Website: bh-photo
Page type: cross-sells
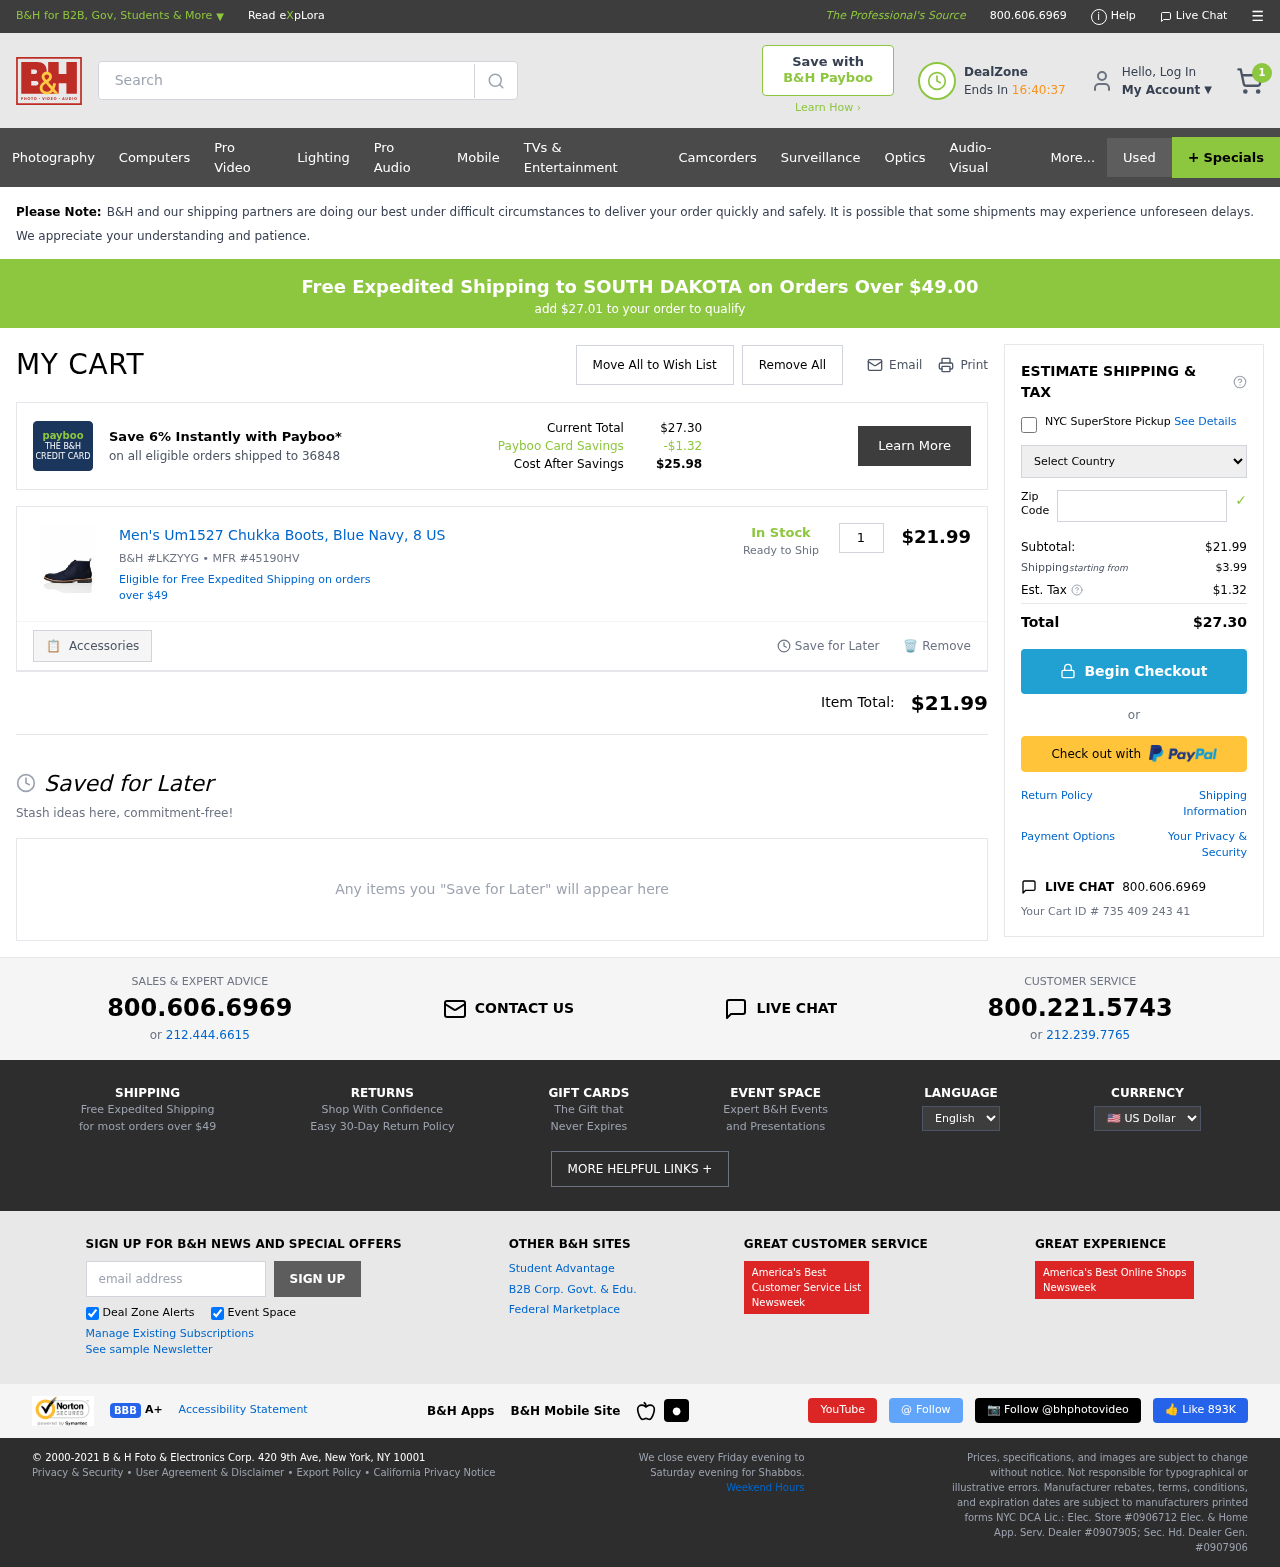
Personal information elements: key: PII_COUNTRY
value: United States
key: PII_POSTCODE
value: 36848
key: PII_STATE
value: SOUTH DAKOTA
Product elements: key: PRODUCT1_NAME
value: Men's Um1527 Chukka Boots, Blue Navy, 8 US
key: PRODUCT1_PRICE
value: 21.99
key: PRODUCT1_QUANTITY
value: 1
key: PRODUCT1_SKU
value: B&H #LKZYYG
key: PRODUCT1_MFR
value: MFR #45190HV
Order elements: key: ORDER_NUM_ITEMS
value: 1
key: SHIPPING_THRESHOLD_REMAINING
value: $27.01
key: ORDER_TOTAL
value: $27.30
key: ORDER_SUBTOTAL
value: $21.99
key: ORDER_SHIPPING_COST
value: $3.99
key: ORDER_TAX
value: $1.32
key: ORDER_ID
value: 735 409 243 41
Search elements: key: HEADER_SEARCH
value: Search
Other elements: key: PAYBOO_SAVINGS
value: -$1.32
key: COST_AFTER_SAVINGS
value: $25.98